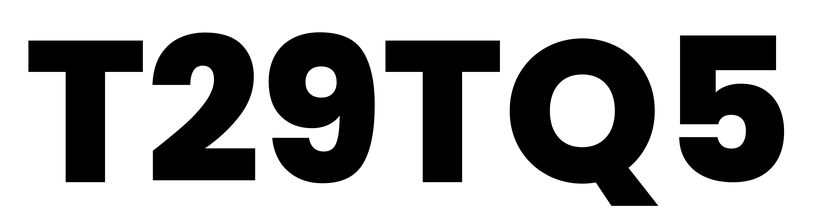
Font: Poppins-ExtraBold